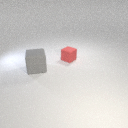
small red rubber cube to the right of large gray rubber cube